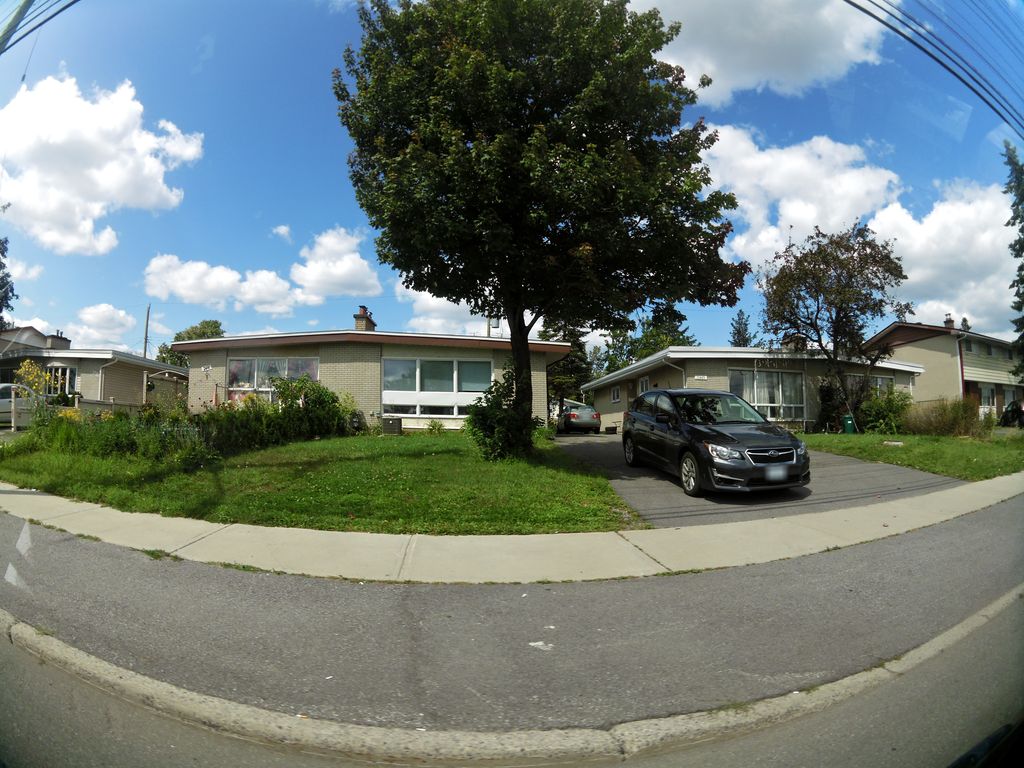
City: ottawa-gatineau